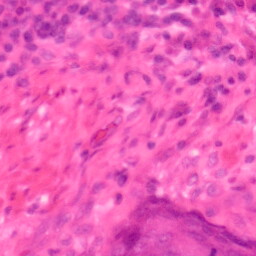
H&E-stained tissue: Colon